Question: I have file kanji.xls.
I would like to get that file through new File();
What should I write inside that constructor?
I tried many options but didn't find correct answer...

I tried:
1. /kanji.xls
2. /Kanji database/kanji.xls
3. //Kanji database//kanji.xls
4. kanji.xls
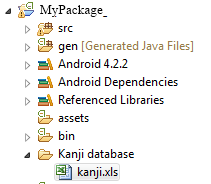
Answer: Use 'assets' directory in your project to store this file and read file from there. <URL> will guide you.
if you don't wish to use 'assets' directory,
Create directory as 'Kanji_Database' instead of 'Kanji database'. Then use below code.
'''
File f= new File(Environment.getExternalStorageDirectory()
+ "/Android/data/" + getApplicationContext().getPackageName()
+ "/Kanji_Database/", "kanji.xls");
'''